Interaction volume radius: 5 \u00c5
Interaction volume height: 15 \u00c5
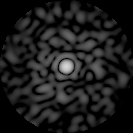
Disorder parameter: 0.815